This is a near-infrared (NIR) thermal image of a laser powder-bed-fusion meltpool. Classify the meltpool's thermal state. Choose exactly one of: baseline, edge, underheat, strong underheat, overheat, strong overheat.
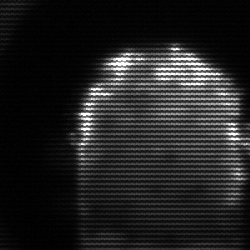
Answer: baseline